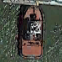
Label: civil